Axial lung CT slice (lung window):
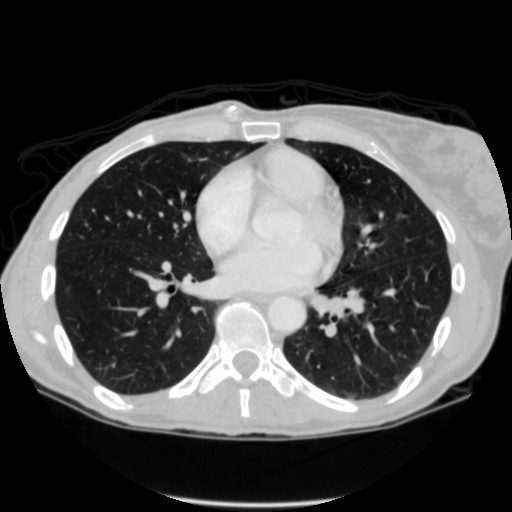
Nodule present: no